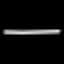
Label: line